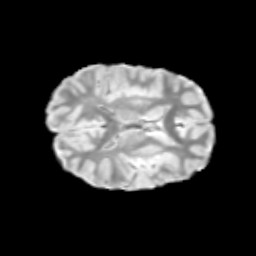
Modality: T2w
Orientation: axial
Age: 9
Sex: male
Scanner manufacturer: siemens
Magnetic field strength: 3 T
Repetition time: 3.8 s
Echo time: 0.07 s